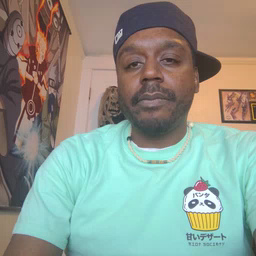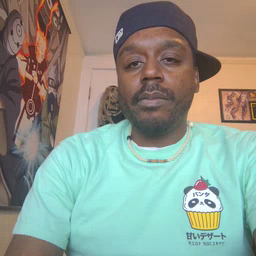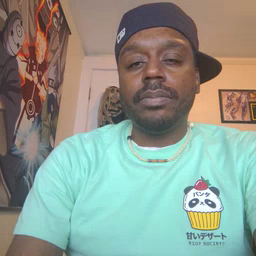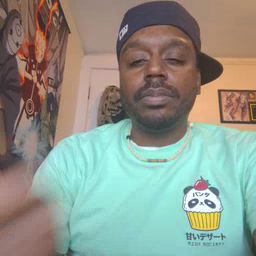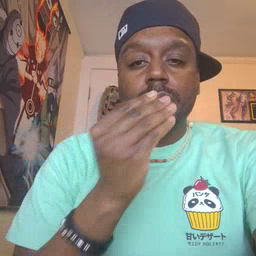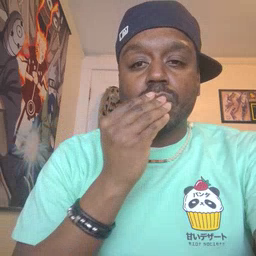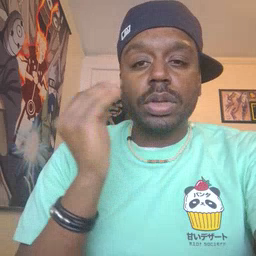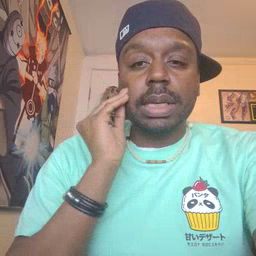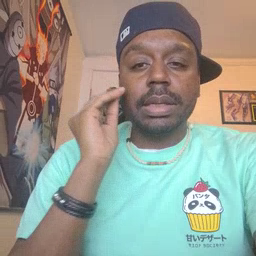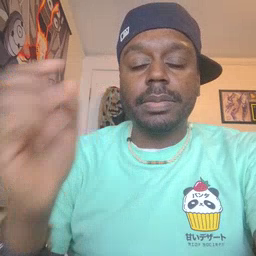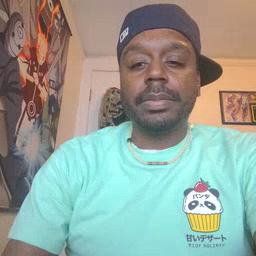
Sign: kiss